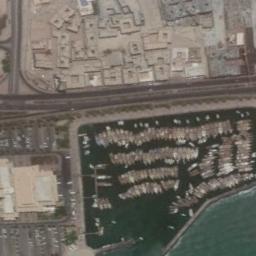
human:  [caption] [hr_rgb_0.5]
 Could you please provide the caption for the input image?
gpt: The harbor with lots of neatly docked boats is surrounded by some buildings and parking lots .

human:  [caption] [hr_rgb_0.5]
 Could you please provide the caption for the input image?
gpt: The colors of ships in harbor are different .

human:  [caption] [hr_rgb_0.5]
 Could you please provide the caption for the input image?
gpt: Many ships moored on the sea by the harbor surrounded by buildings and parking lots .

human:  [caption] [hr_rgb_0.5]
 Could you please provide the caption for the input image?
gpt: There are a lot of ships in the harbor .

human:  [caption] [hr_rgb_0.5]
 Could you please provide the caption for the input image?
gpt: There are many buildings around the harbor with many ships .